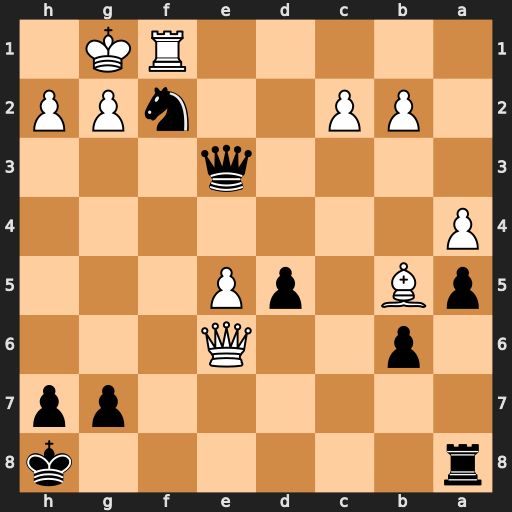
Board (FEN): r6k/6pp/1p2Q3/pB1pP3/P7/4q3/1PP2nPP/5RK1
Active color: b
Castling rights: -
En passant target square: -
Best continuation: Nh3+ Kh1 Qg1+ Rxg1 Nf2#